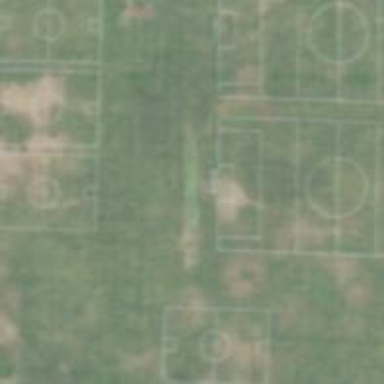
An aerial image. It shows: Cricket pitch on the ground.